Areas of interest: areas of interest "Tennis Court"
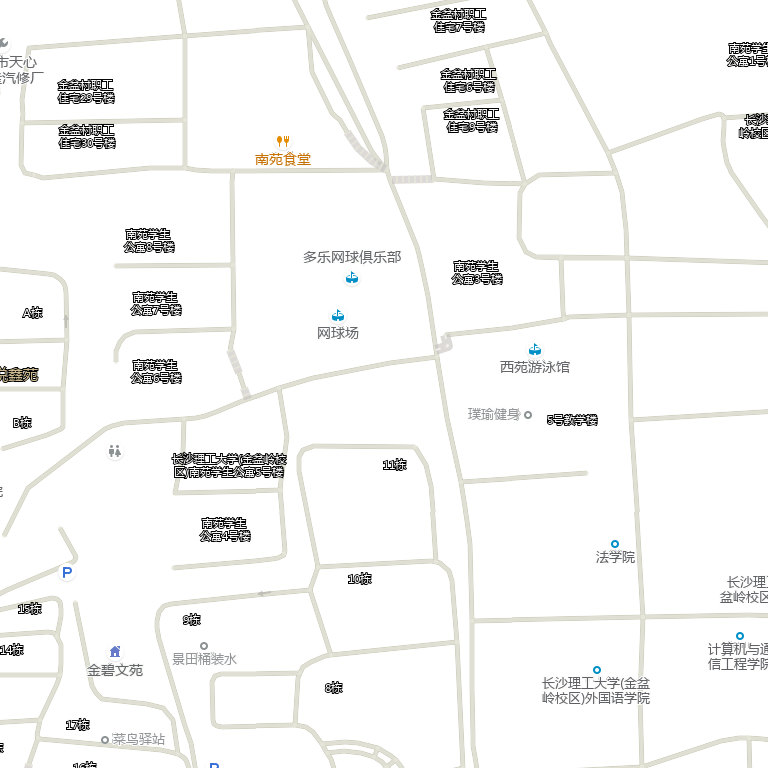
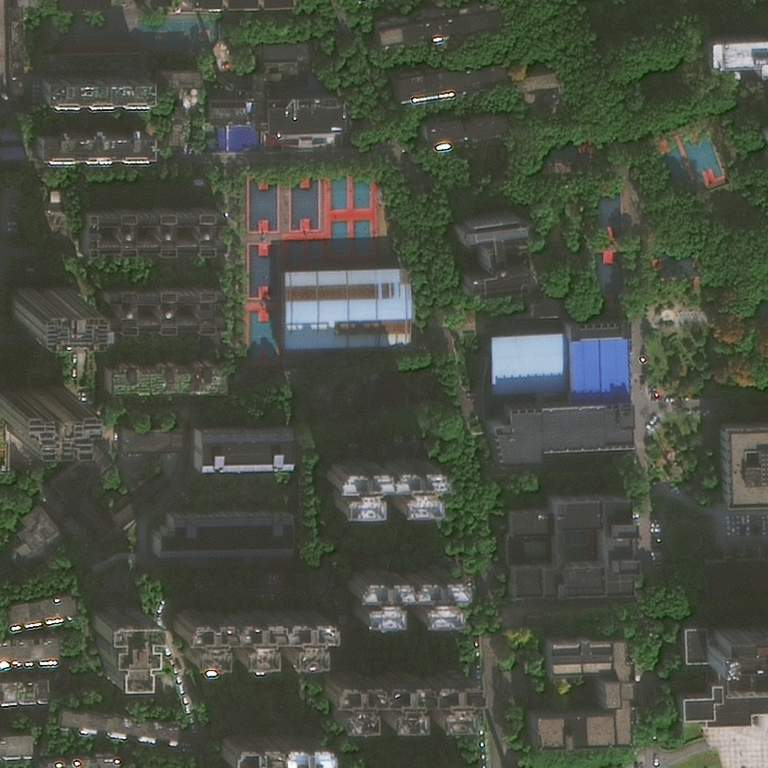